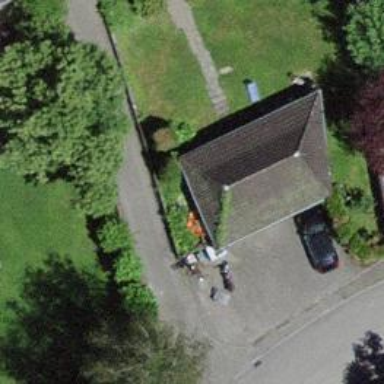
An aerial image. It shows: Garage with hipped roof.